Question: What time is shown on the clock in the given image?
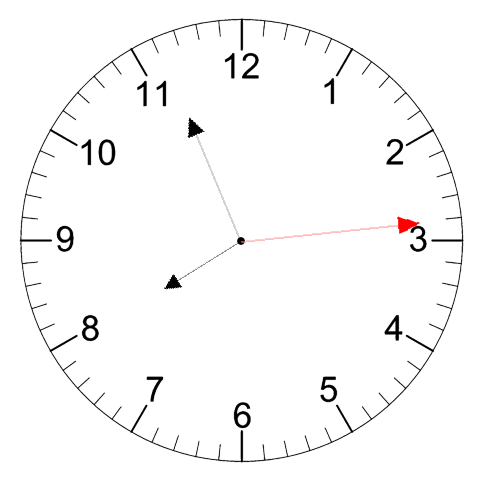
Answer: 07:56:14